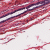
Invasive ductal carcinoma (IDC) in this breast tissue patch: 0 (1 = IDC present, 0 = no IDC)